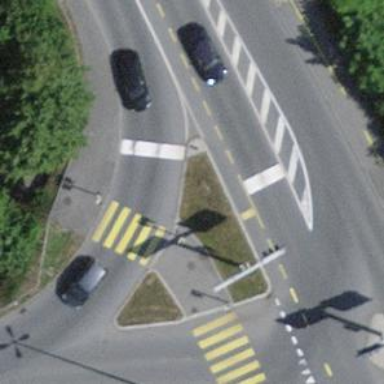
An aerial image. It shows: Kerb barrier.